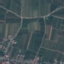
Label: PermanentCrop